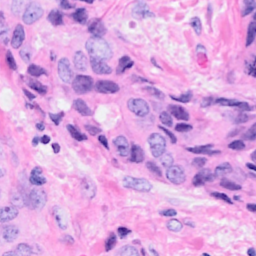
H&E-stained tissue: Breast